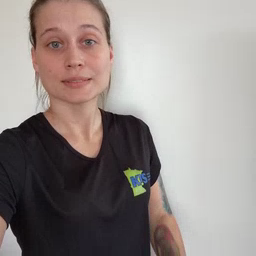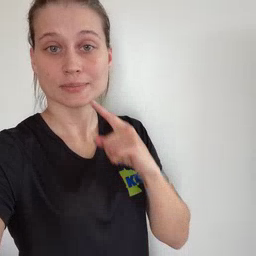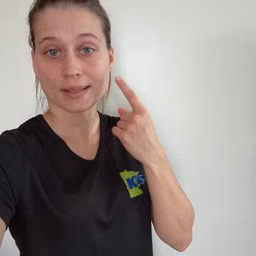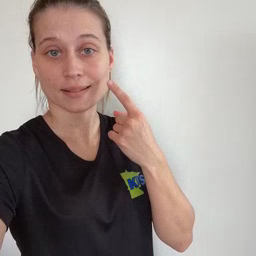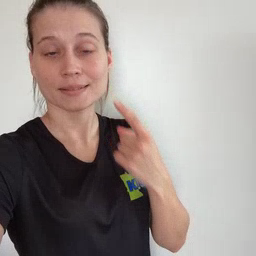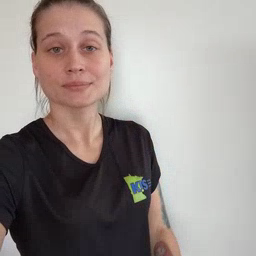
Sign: smile